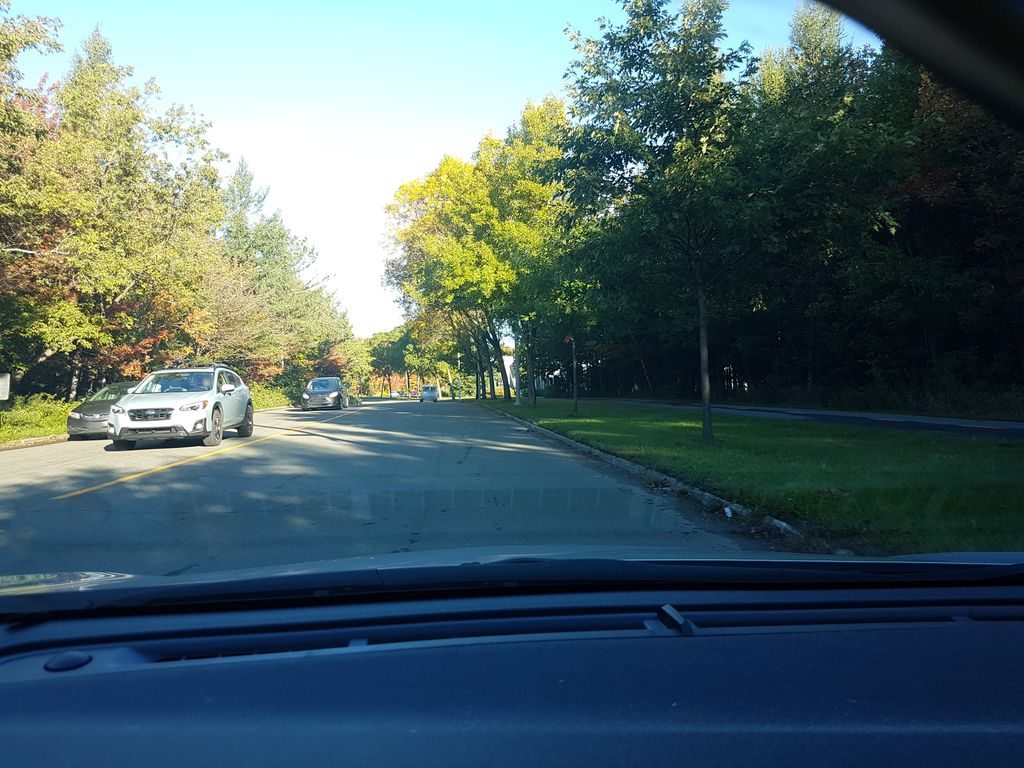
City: quebec_city